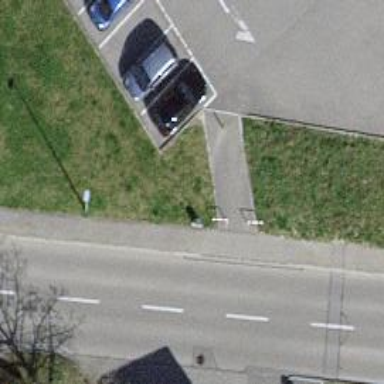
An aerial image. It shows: Bollard.